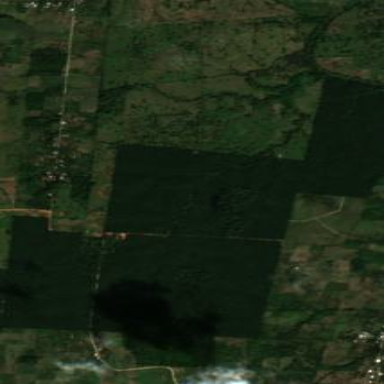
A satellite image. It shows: Rubber tree orchard with mature trees.